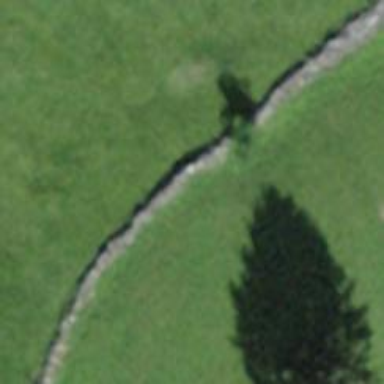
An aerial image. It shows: Dry stone wall barrier.